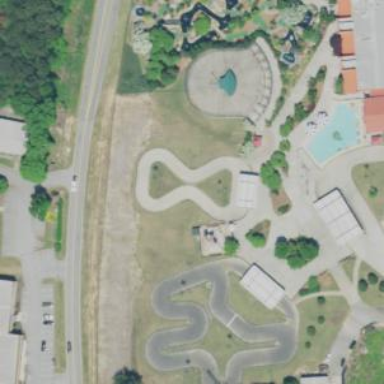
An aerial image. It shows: Asphalt raceway designed for karting sports.